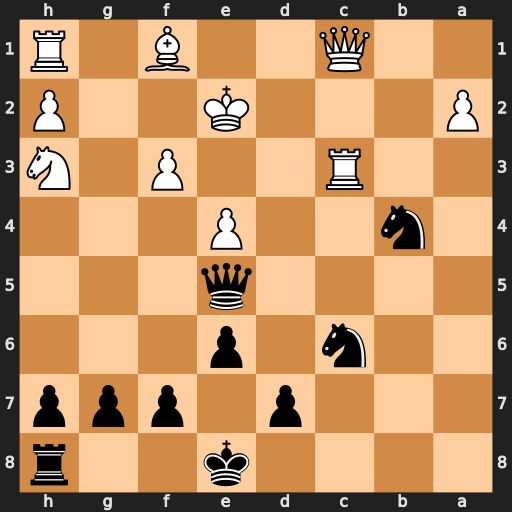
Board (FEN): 4k2r/3p1ppp/2n1p3/4q3/1n2P3/2R2P1N/P3K2P/2Q2B1R
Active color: b
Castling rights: k
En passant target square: -
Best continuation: Nxa2 Rxc6 Nxc1+